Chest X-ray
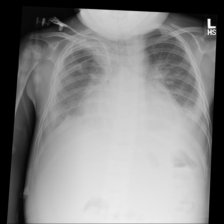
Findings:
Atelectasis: negative
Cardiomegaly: positive
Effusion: positive
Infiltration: negative
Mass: positive
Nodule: positive
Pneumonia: negative
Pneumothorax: negative
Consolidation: positive
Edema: positive
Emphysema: negative
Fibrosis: negative
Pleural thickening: positive
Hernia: negative